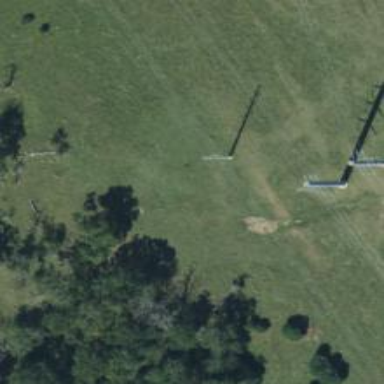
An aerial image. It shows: Power tower.